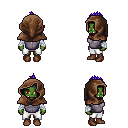
a pixel art fantasy rpg character, female body template, orc, green skin, steel chest armor, white pants, blue mohawk hairstyle, cloth hood, white cloth bandages, brown shoes, four views (front, back, left, right), 2x2 character sprite sheet, small pixel art, hard edges, no anti-aliasing